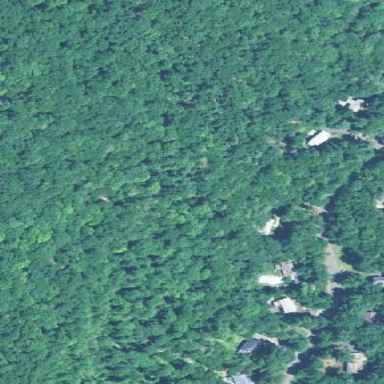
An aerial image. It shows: Existing Preserved Open Space in woodland area.